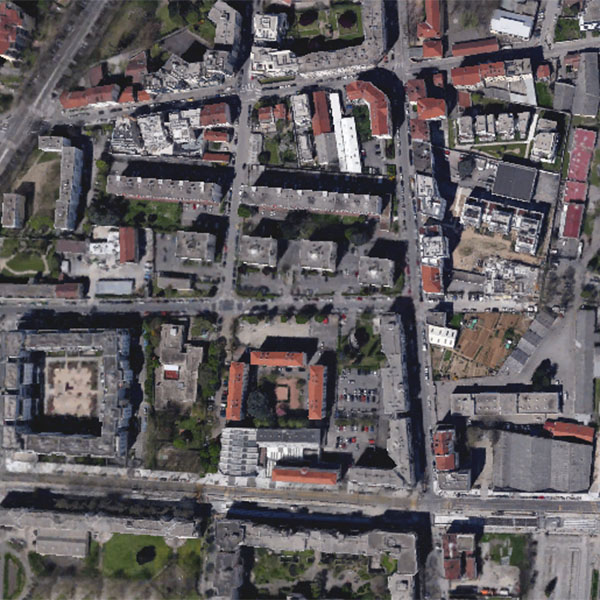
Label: School